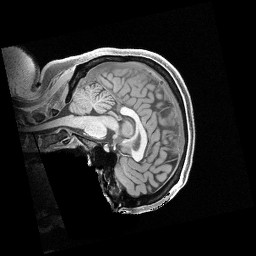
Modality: T1w
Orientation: sagittal
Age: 23
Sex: female
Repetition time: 2.4 s
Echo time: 0.00222 s